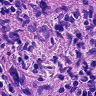
Metastatic tissue present: yes